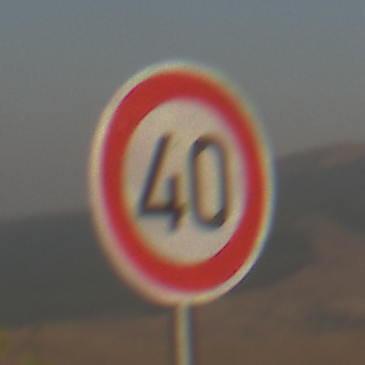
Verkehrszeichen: Geschwindigkeit40
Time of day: SunriseSunset
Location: Outdoor (Nature)
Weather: Clear
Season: NotSpecified
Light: Natural